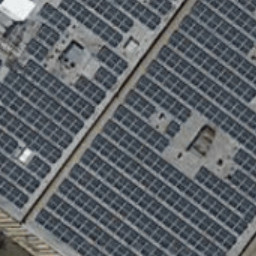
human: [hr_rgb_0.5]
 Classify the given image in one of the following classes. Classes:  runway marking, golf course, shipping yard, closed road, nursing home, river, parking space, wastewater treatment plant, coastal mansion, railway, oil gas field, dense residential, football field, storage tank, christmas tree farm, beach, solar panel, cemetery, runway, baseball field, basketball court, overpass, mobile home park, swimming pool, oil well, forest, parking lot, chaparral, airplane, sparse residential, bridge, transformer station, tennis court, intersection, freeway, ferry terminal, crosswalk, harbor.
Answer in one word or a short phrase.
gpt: solar panel